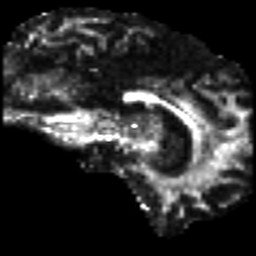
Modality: FA
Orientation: sagittal
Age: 43
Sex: male
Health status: ill
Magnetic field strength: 3 T
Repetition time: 9 s
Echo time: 0.093 s